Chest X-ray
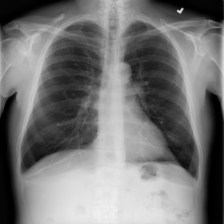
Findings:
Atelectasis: negative
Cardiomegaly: negative
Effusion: negative
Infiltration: positive
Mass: negative
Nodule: negative
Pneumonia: negative
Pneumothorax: negative
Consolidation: negative
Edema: negative
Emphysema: negative
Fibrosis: negative
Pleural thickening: negative
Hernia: negative